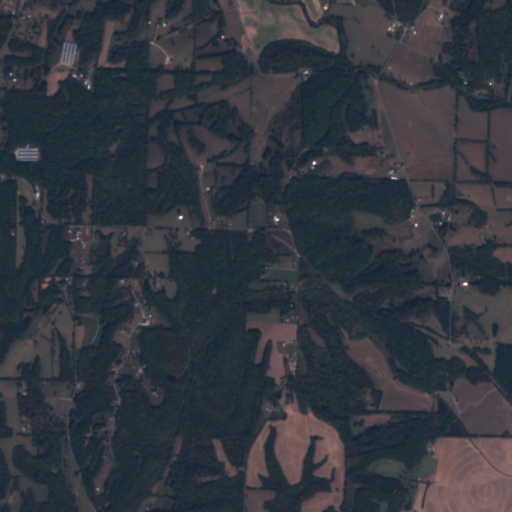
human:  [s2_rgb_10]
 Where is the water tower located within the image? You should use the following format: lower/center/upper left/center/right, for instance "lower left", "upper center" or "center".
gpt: The water tower is located in the center of the image.
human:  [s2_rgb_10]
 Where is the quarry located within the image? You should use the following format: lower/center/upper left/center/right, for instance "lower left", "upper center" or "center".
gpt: There is no quarry in the image.